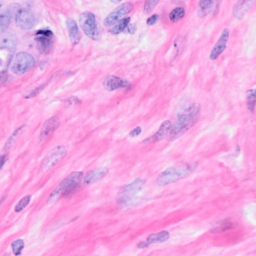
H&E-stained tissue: Breast